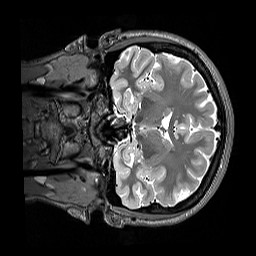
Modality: T2w
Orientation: coronal
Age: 31
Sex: female
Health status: healthy
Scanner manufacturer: siemens
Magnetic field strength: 3 T
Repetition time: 3.2 s
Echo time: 0.568 s